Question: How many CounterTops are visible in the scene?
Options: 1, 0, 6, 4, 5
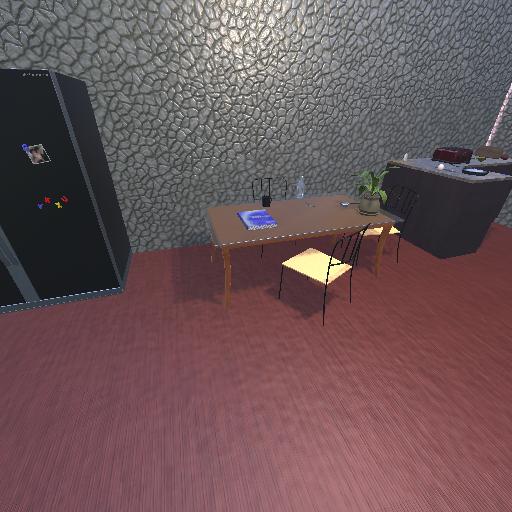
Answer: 1